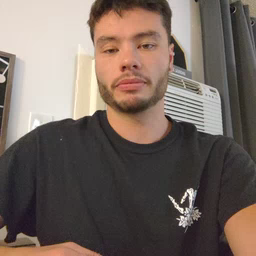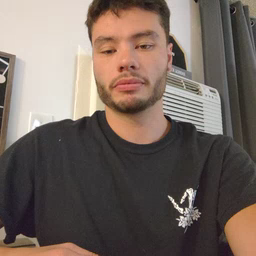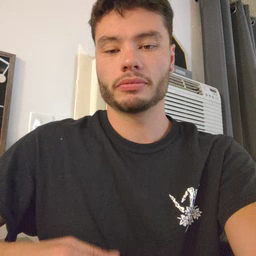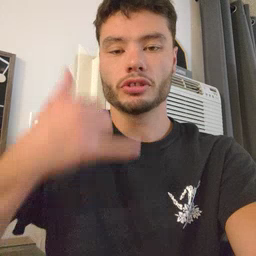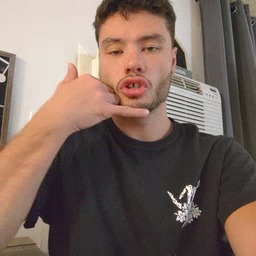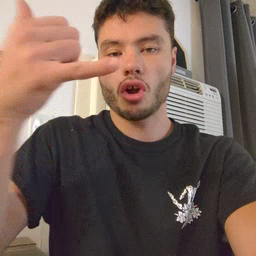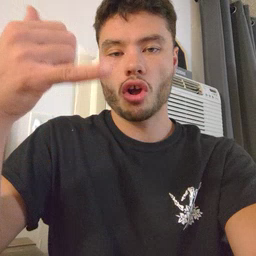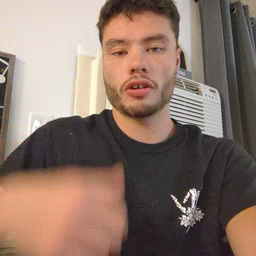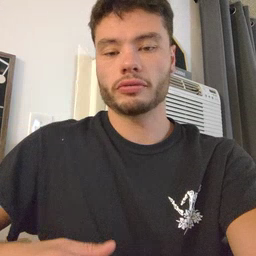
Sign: callonphone